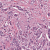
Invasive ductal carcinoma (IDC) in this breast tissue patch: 1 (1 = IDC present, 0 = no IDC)